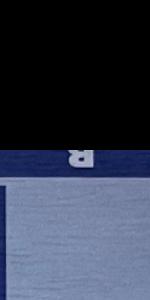
Label: Empty